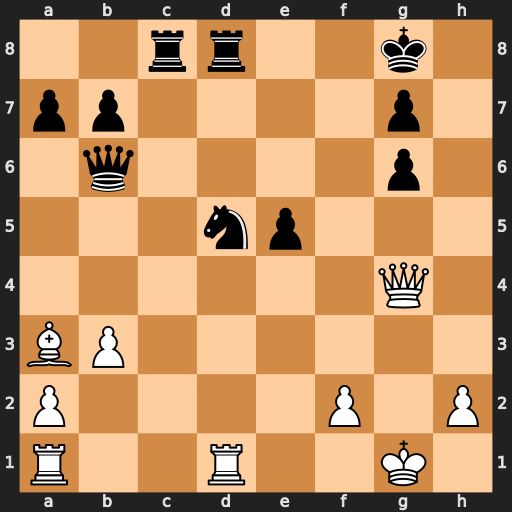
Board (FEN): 2rr2k1/pp4p1/1q4p1/3np3/6Q1/BP6/P4P1P/R2R2K1
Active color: w
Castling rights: -
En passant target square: -
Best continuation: Rxd5 Rxd5 Qxc8+